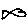
Label: fish